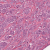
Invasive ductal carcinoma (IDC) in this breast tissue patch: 1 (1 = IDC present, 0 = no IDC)